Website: lowes
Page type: newsletter-management
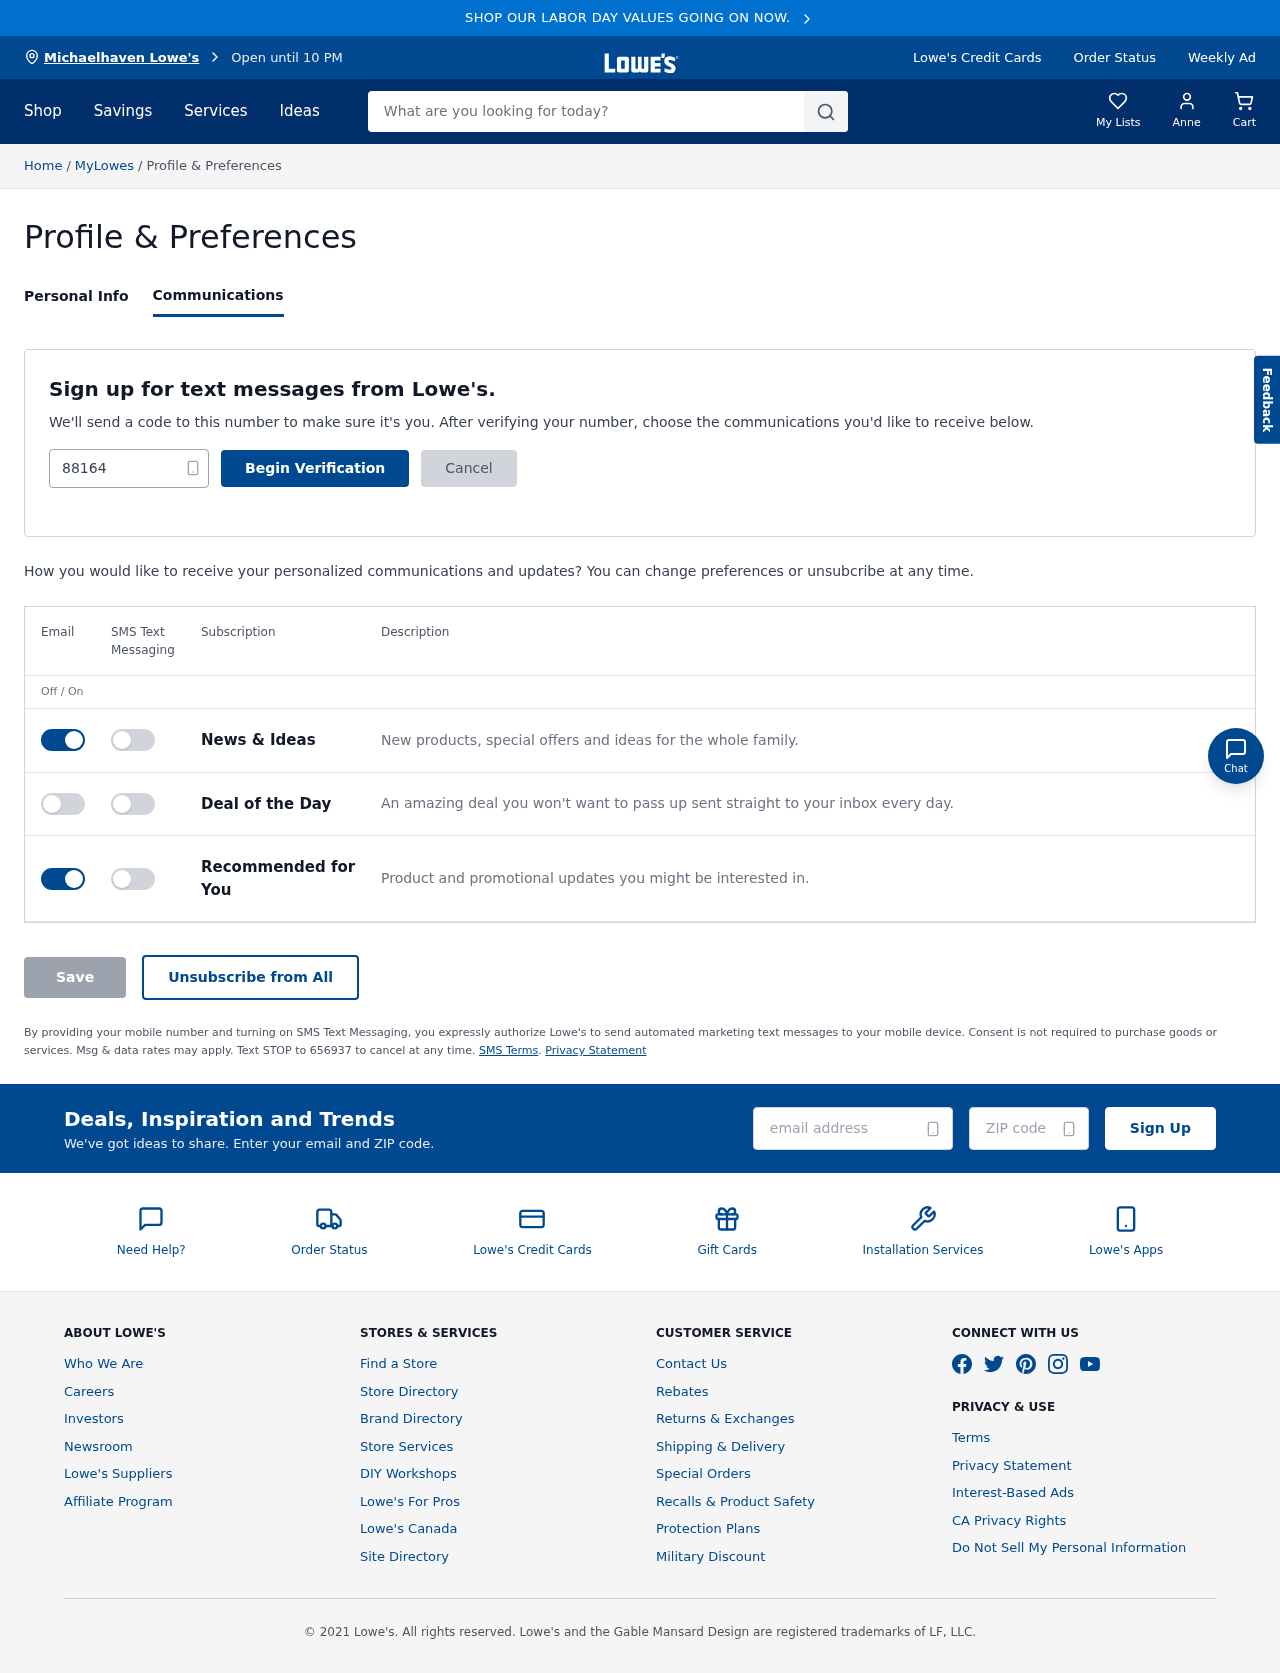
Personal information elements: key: PII_CITY
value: Michaelhaven Lowe's
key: PII_EMAIL
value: anne_jordan@gmail.com
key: PII_FIRSTNAME
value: Anne
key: PII_PHONE
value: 8816411420
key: PII_POSTCODE
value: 98190
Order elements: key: ORDER_NUM_ITEMS
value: Cart
Search elements: key: HEADER_SEARCH
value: What are you looking for today?